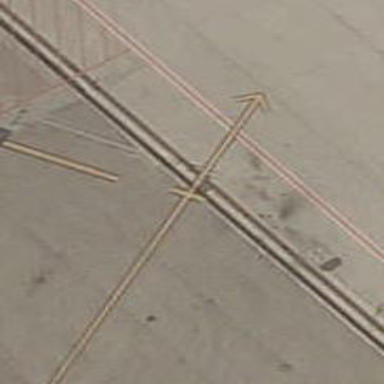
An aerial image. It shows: Airport parking position.